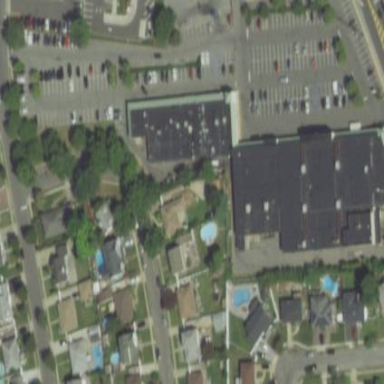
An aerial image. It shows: Commercial building.